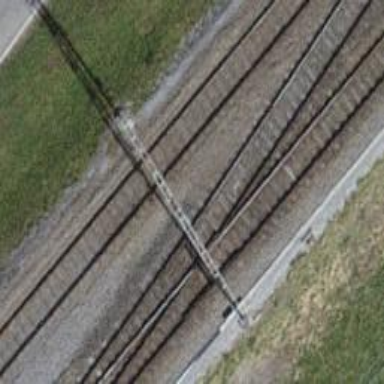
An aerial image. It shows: Single-track electrified rail service spur with contact line.